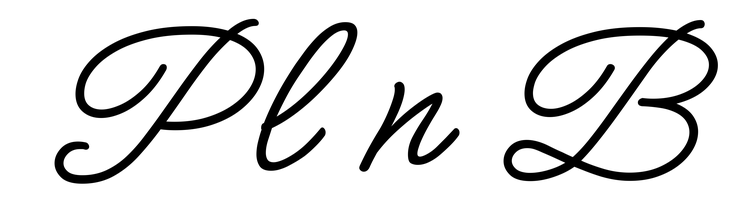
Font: MeowScript-Regular